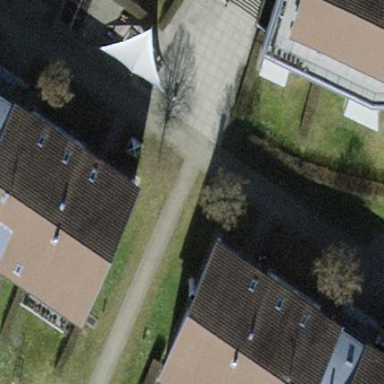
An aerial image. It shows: Terrace building.